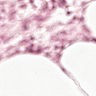
Metastatic tissue present: no